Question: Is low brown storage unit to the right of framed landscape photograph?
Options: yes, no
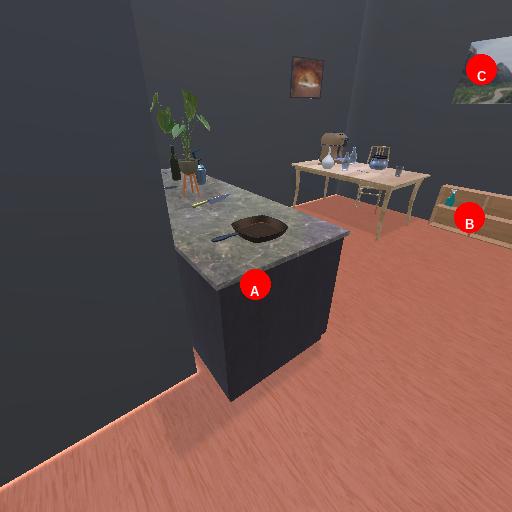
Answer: yes